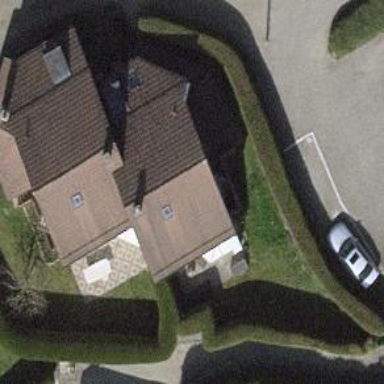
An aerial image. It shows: Simple and straightforward house.